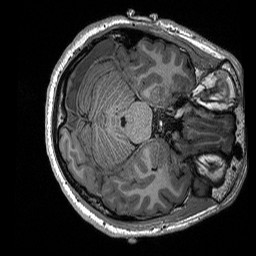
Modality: T1w
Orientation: axial
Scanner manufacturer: siemens
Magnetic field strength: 3 T
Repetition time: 2.3 s
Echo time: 0.00288 s